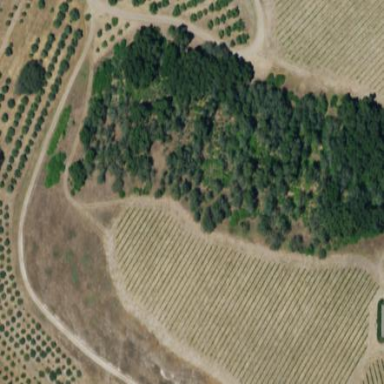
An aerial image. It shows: Vineyard where grapes are grown.